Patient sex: F
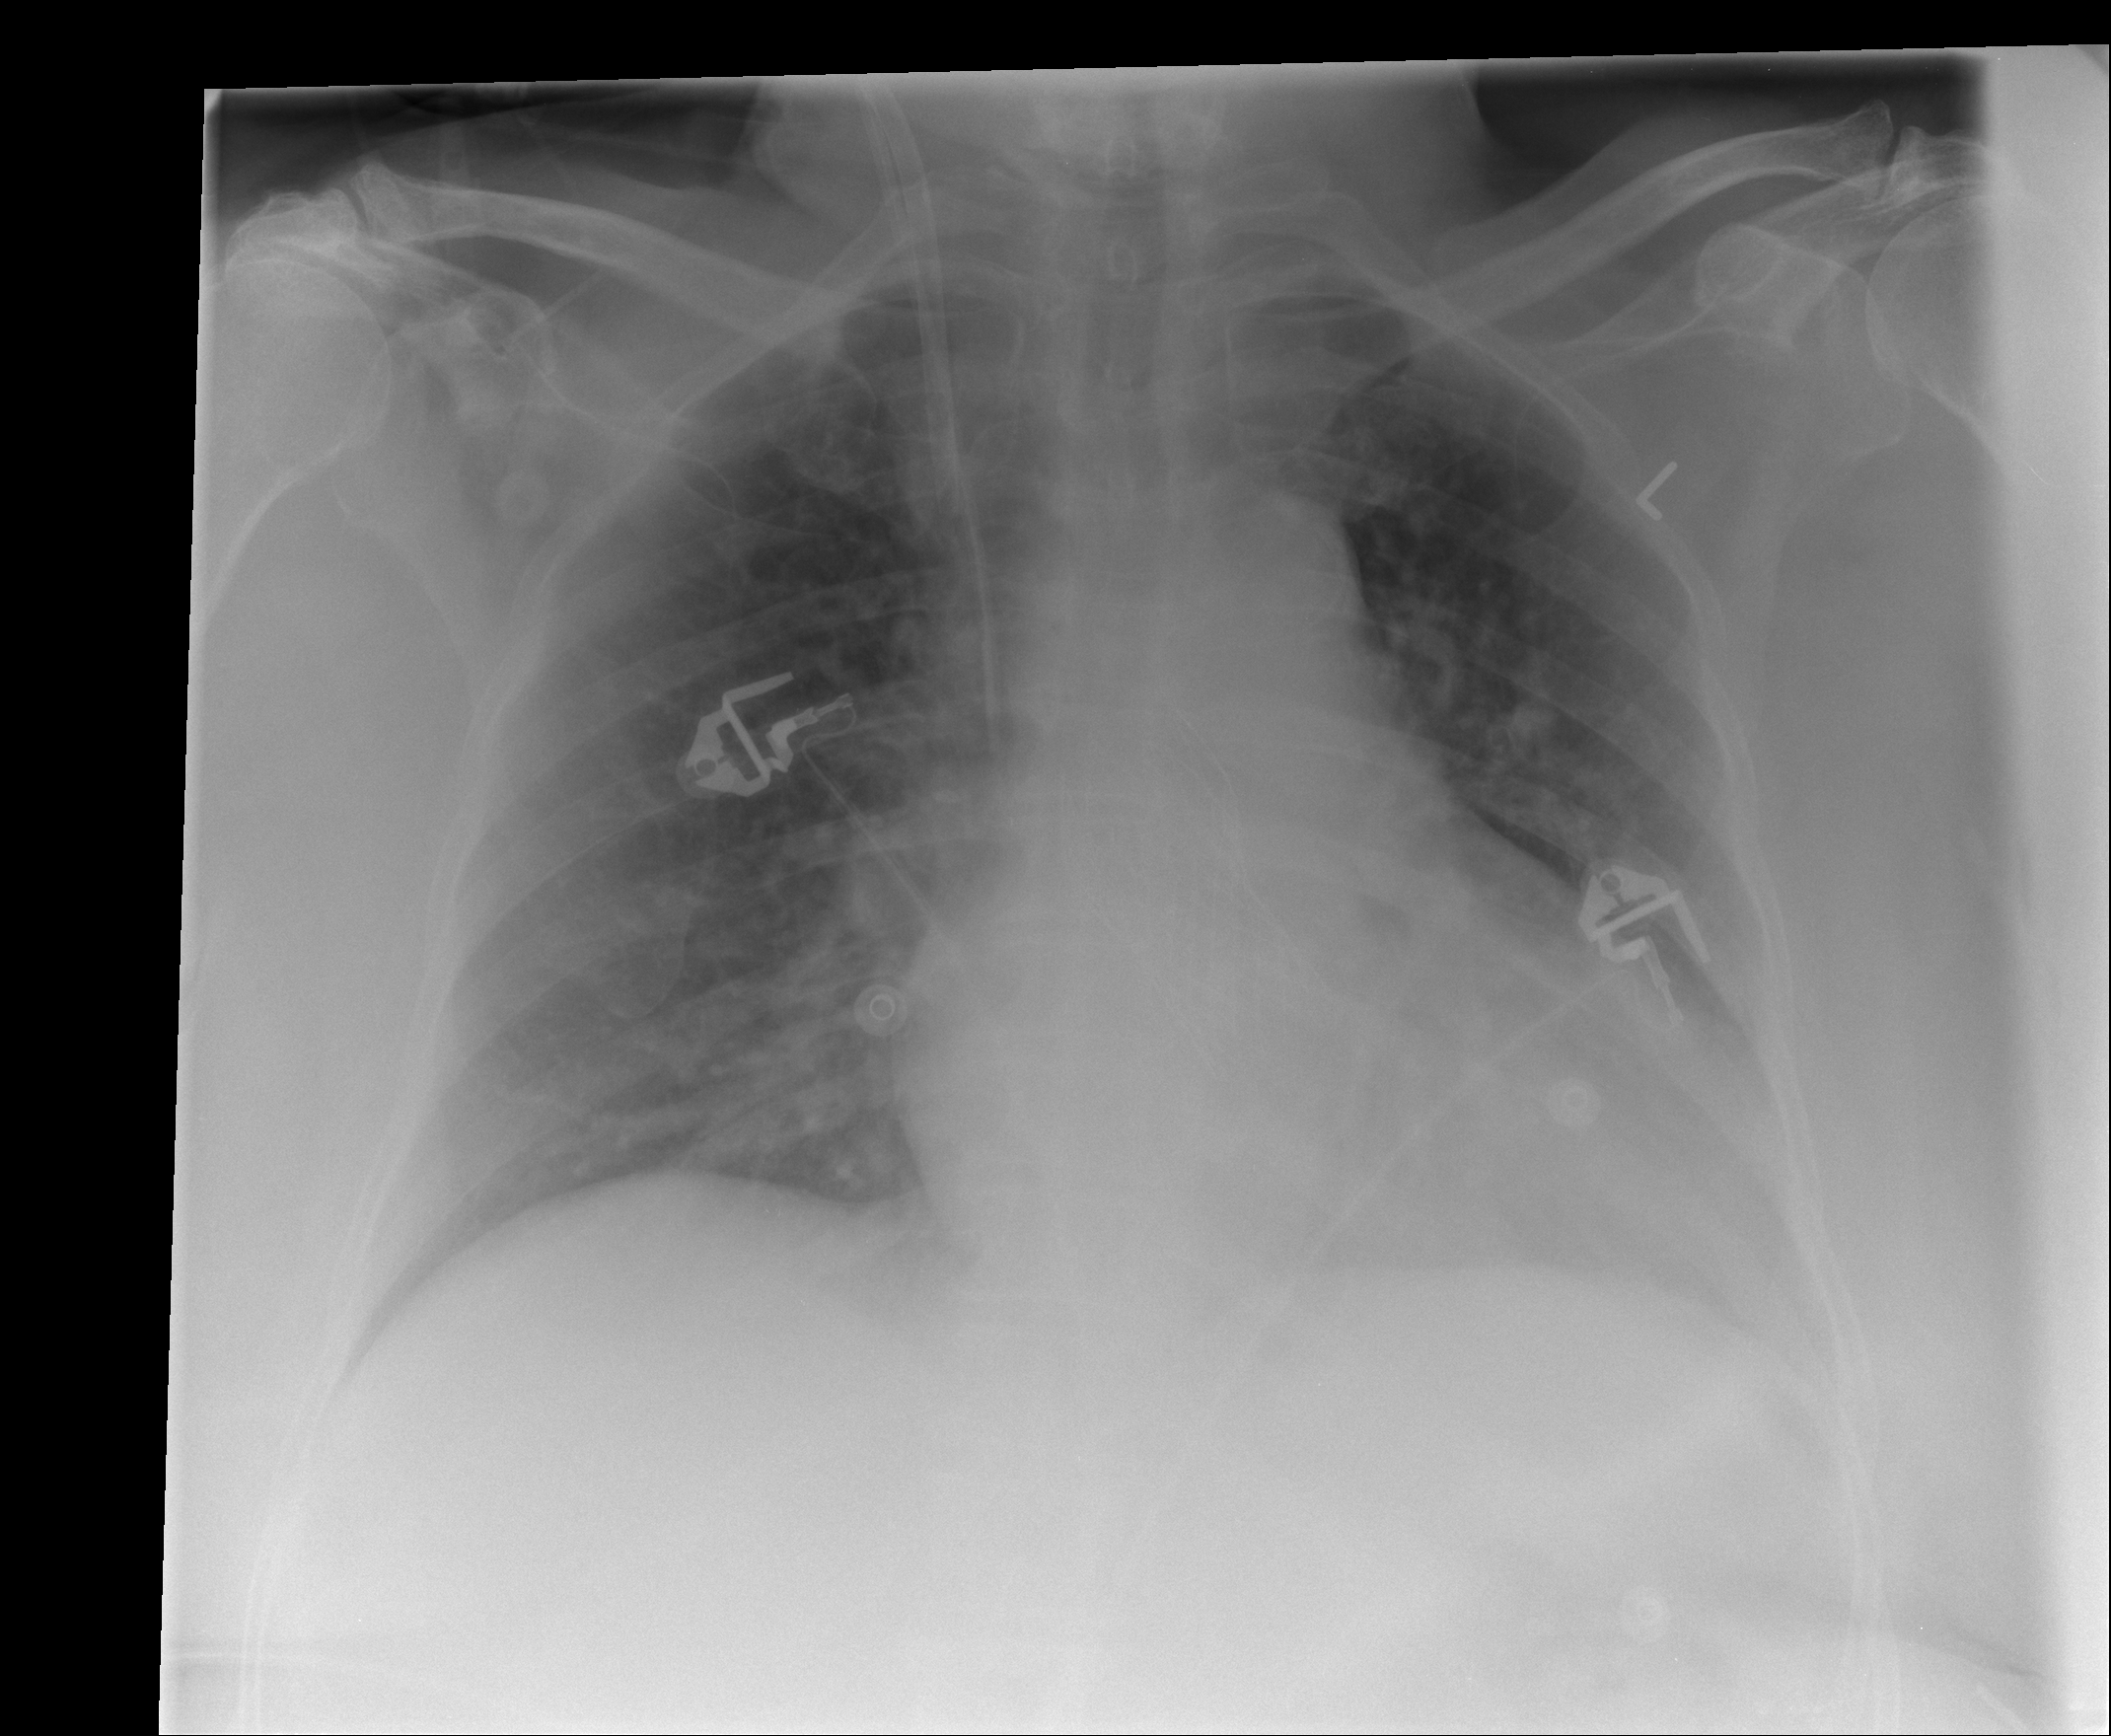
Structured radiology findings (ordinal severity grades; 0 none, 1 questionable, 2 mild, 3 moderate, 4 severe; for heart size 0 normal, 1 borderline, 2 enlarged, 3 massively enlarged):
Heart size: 2
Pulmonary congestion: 0
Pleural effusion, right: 0
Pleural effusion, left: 1
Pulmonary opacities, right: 0
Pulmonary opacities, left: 0
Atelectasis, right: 0
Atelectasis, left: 2